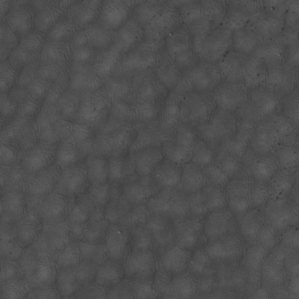
Label: non_frost